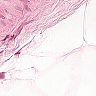
Metastatic tissue present: no